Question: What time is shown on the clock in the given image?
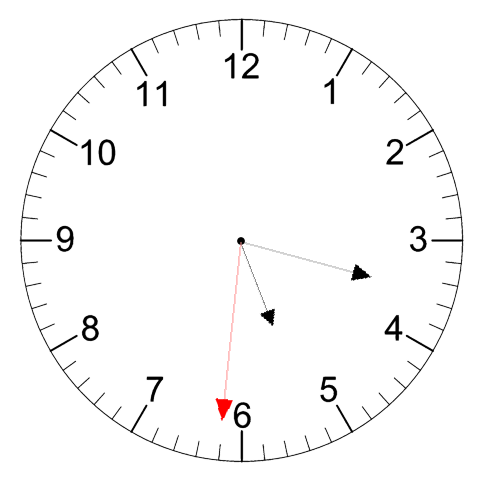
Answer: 05:17:31